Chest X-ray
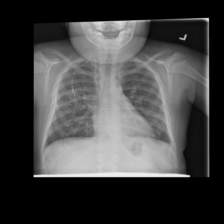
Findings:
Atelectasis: negative
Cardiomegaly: negative
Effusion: negative
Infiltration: negative
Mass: negative
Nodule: negative
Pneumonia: negative
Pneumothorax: negative
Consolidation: negative
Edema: negative
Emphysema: negative
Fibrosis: negative
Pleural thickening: negative
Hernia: negative